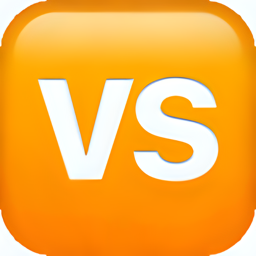
Name: squared vs
Emoji: 🆚
Group: Symbols
Sub-group: alphanum